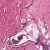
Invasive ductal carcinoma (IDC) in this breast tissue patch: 0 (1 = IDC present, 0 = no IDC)